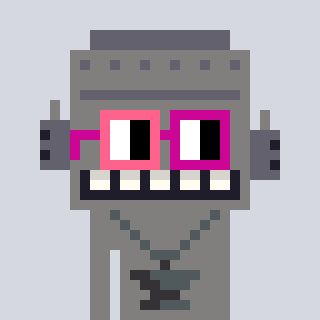
a pixel art character with square pink and red glasses, a robot-shaped head and a bluegrey-colored body on a cool background